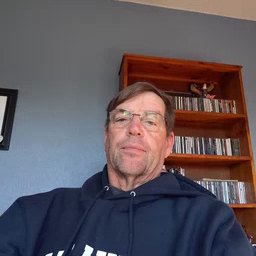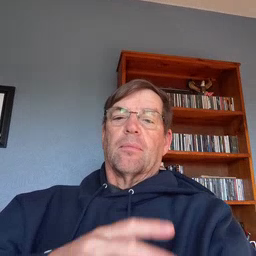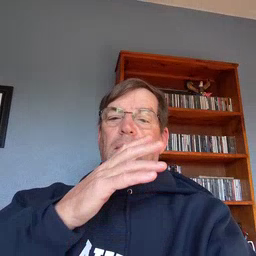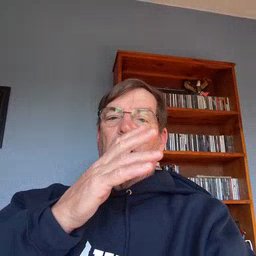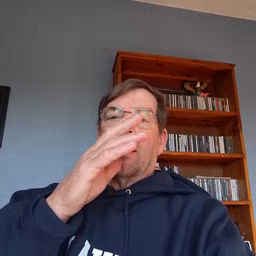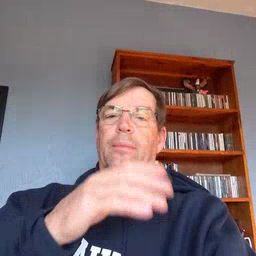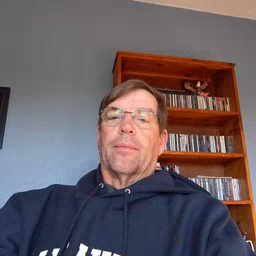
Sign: mom